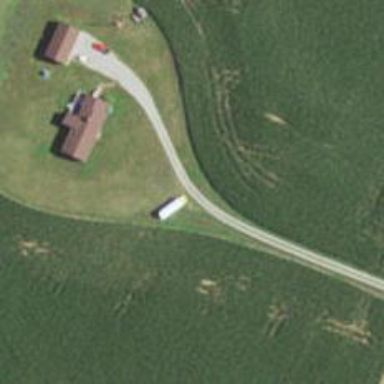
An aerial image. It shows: Driveway leading to service road.